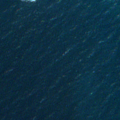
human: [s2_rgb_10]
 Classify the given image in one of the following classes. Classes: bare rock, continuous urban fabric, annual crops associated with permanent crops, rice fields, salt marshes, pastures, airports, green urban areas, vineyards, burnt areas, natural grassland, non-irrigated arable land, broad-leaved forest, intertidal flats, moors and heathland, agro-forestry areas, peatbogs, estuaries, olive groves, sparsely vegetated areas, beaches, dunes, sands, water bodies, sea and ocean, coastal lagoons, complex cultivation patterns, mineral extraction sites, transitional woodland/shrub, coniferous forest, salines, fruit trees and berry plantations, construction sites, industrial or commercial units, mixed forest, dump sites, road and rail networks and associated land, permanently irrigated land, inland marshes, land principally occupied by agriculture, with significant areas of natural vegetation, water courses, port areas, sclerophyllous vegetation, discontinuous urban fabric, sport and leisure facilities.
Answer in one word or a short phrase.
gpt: sea and ocean